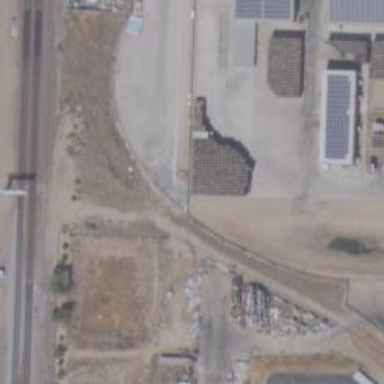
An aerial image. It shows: Rail spur service.